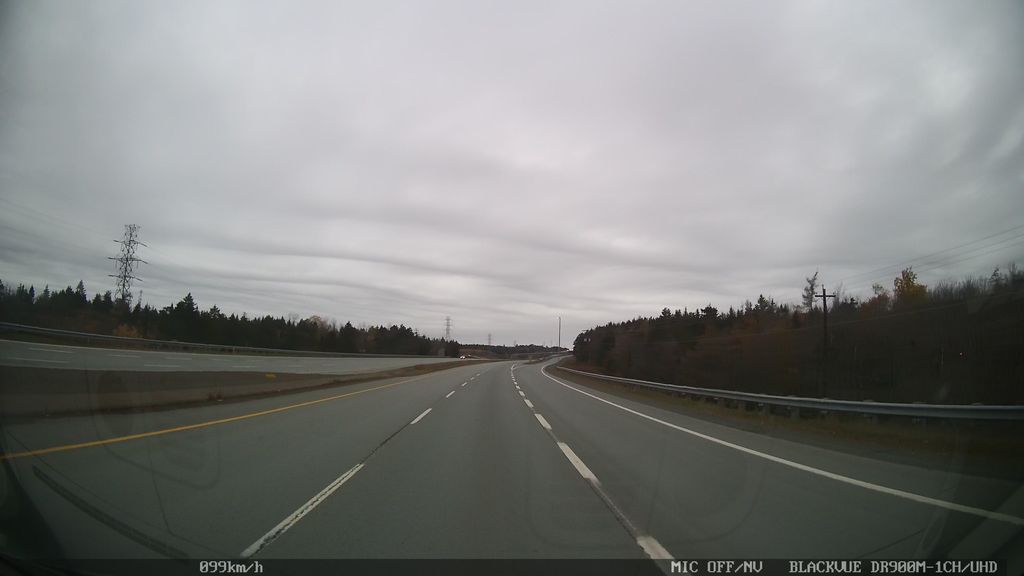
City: halifax